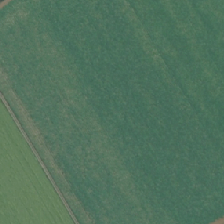
Land cover: shortrotation_cropland